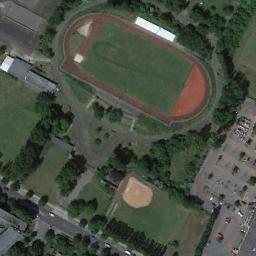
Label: ground_track_field